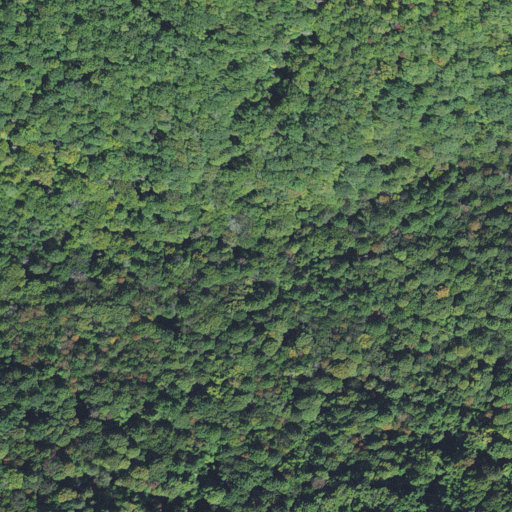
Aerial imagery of valley in North Carolina named Lost Cove containing deciduous forest and mixed forest